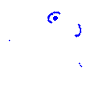
Particle: electron